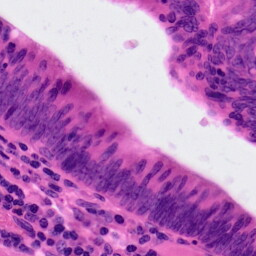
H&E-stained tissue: Colon